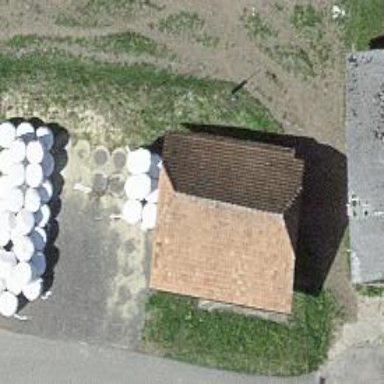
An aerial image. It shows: Shed.